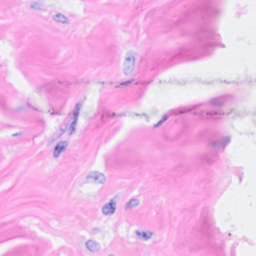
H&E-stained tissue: Breast